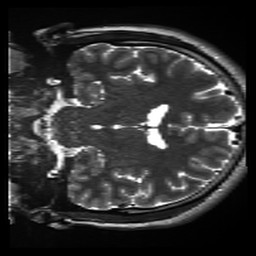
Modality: inplaneT2
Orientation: coronal
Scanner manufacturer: siemens
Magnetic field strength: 3 T
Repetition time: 11 s
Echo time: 0.059 s